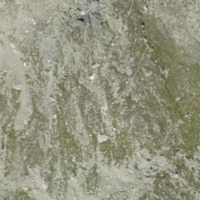
EUNIS habitat code: 48
Species observed at this site:
Geum reptans
Adenostyles alliariae
Gentiana bavarica
Oxyria digyna
Silene acaulis
Ranunculus glacialis
Micranthes stellaris
Crepis aurea
Androsace alpina